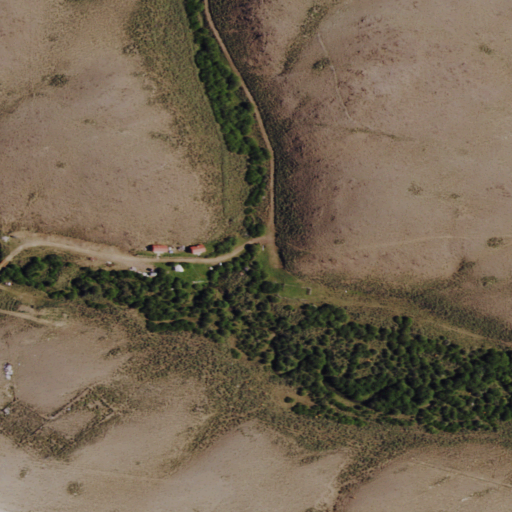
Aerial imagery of valley in Wyoming named Giblin Gulch containing shrub, herbaceous wetlands, woody wetlands, and open development